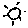
Label: sun